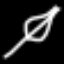
Label: leaf